Brain MRI, t1w sequence, axial 2D slice.
Patient: age 34, sex F, weight 95 kg, height 1.95 m
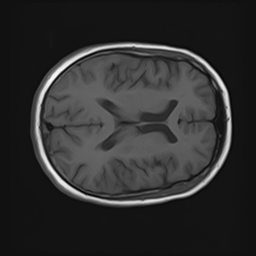